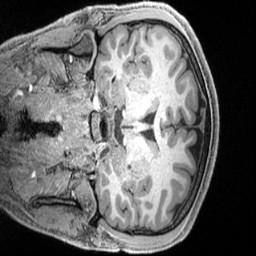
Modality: T1w
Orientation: coronal
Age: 22
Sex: male
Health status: ill
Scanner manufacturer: siemens
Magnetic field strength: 3 T
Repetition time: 2.4 s
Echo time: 0.00222 s